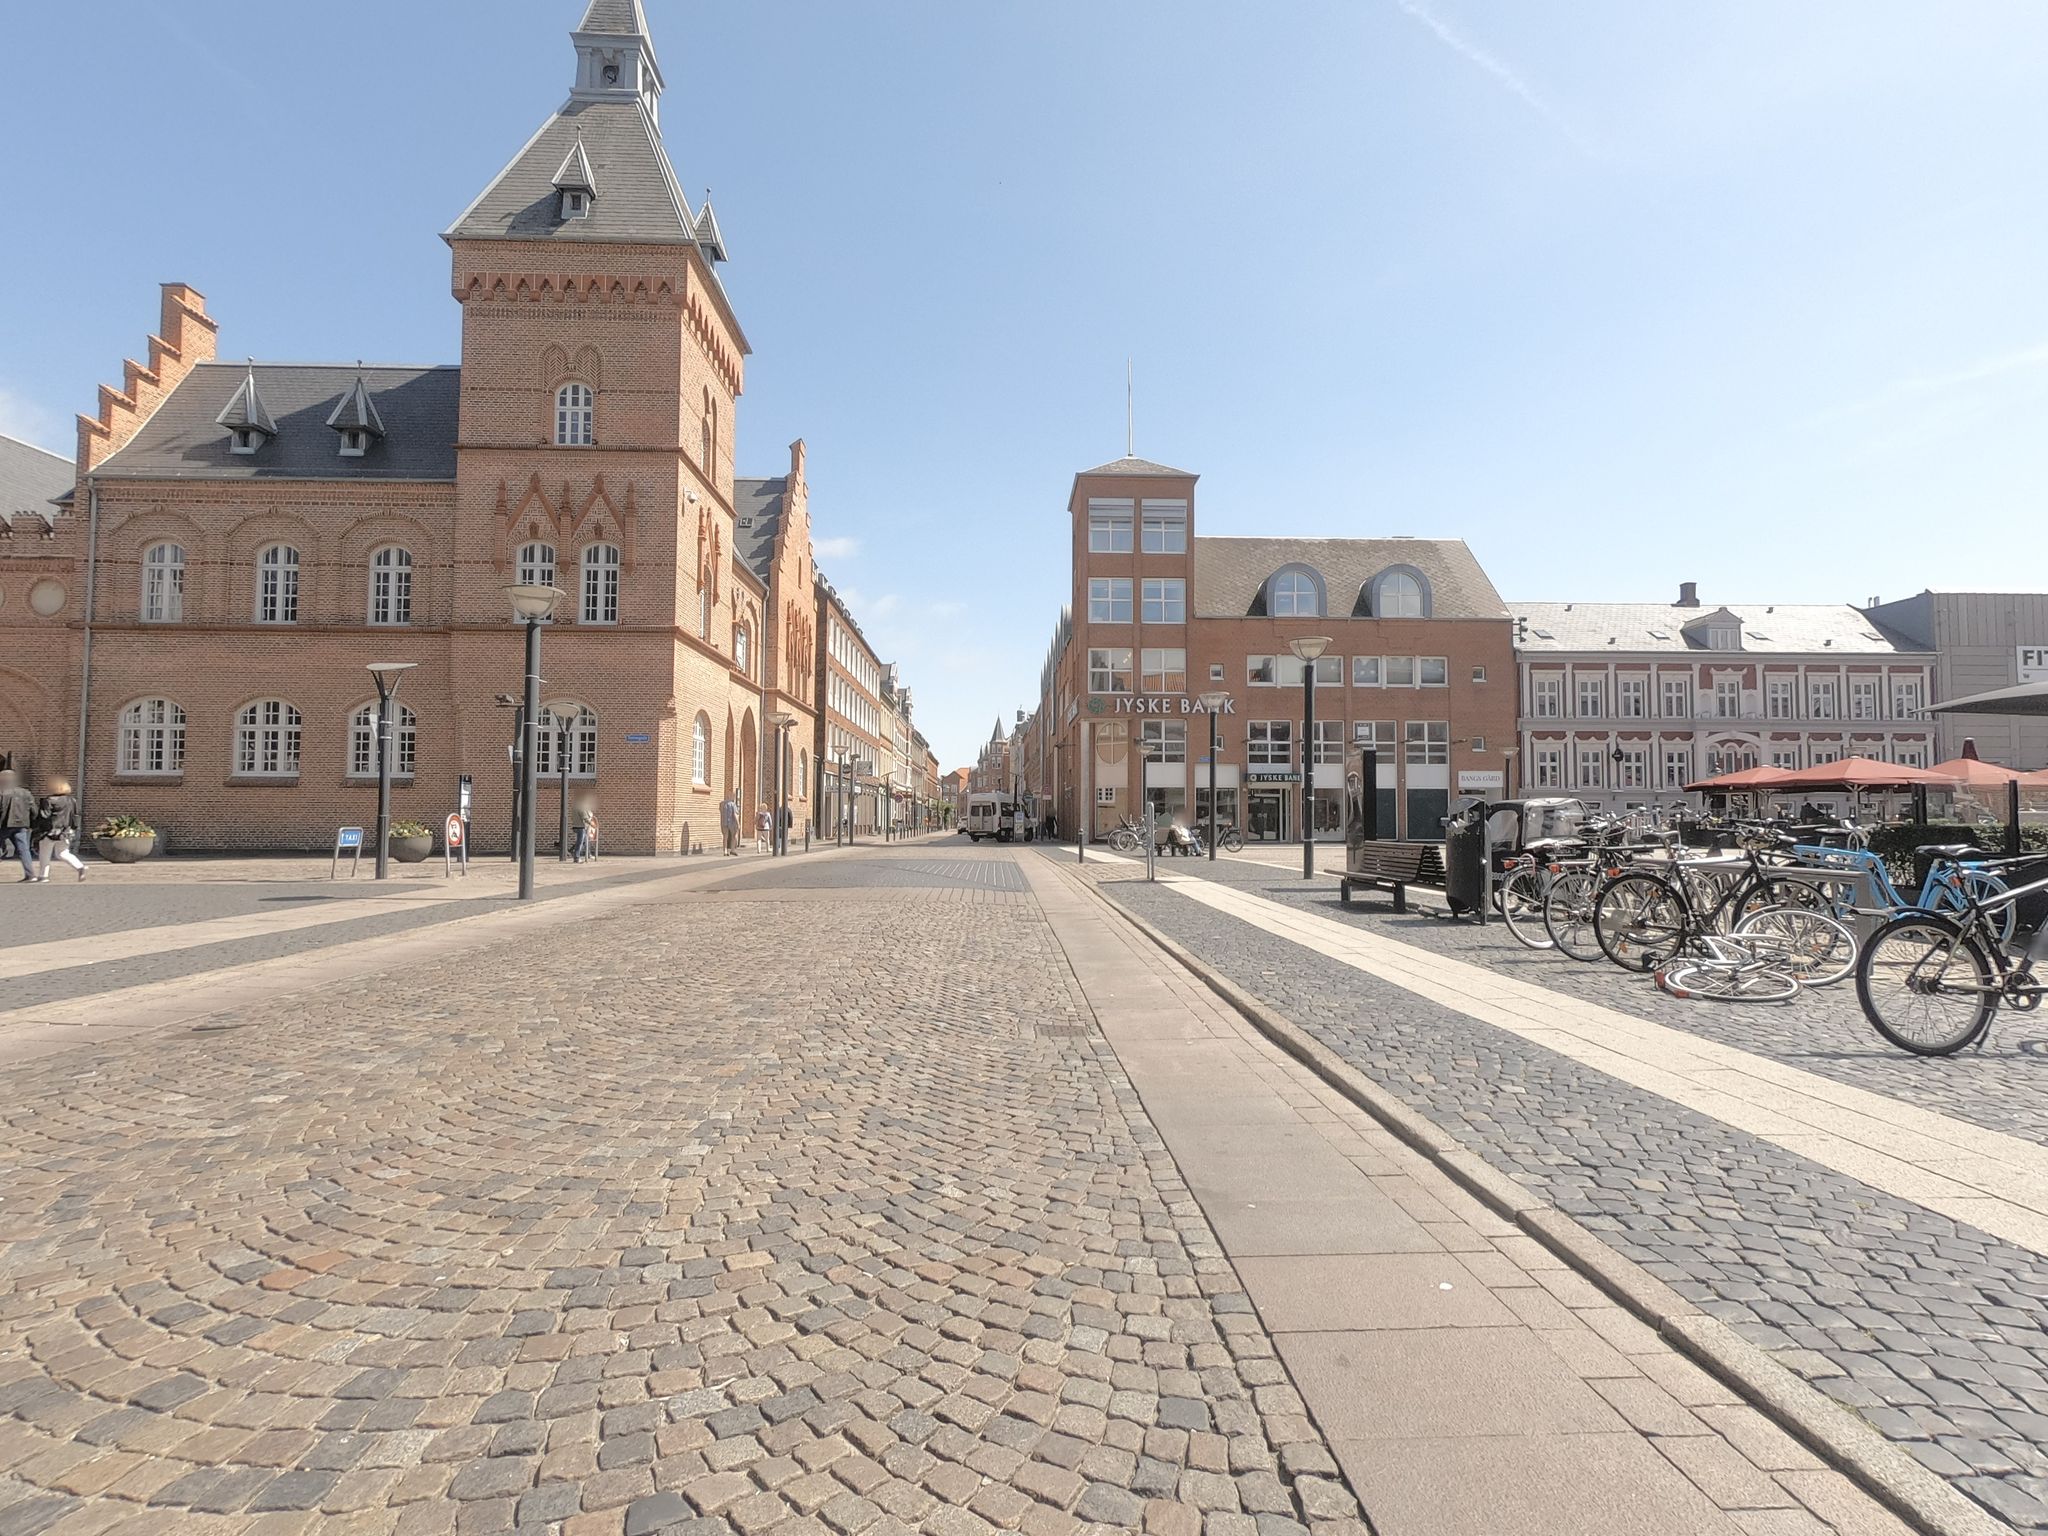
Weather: clear
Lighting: day
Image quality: good
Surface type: walking surface
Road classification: pedestrian, tertiary
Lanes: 2
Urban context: dense urban cluster
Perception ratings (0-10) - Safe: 4.06, Lively: 9.03, Beautiful: 8.57, Boring: 6.48, Depressing: 1.19, Wealthy: 9.45